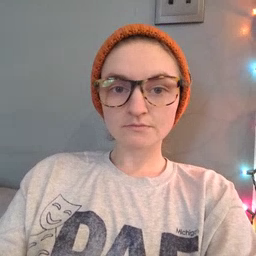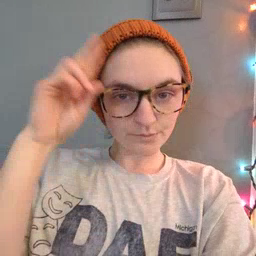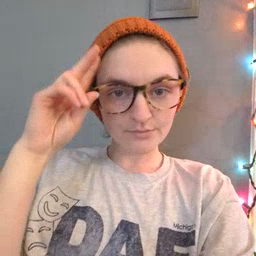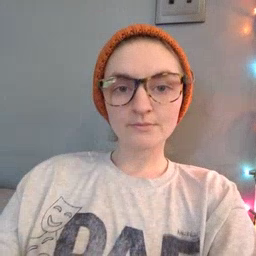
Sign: uncle